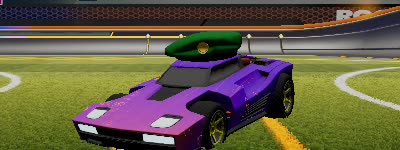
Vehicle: breakout